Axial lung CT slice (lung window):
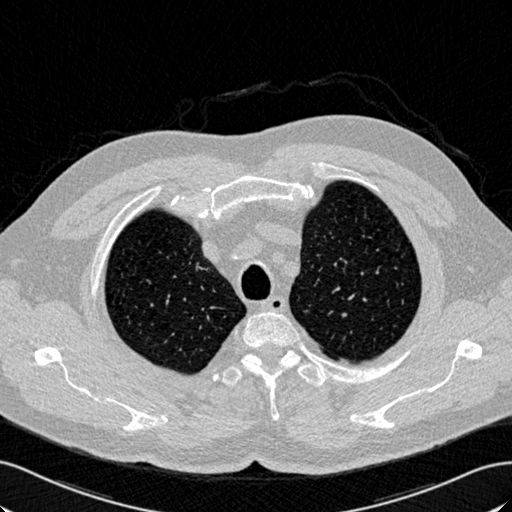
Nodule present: no